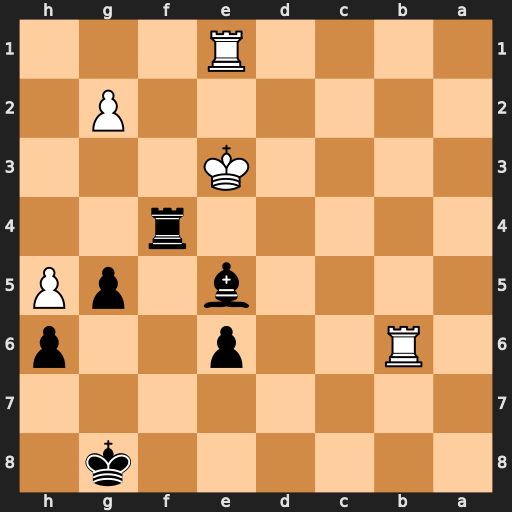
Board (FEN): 6k1/8/1R2p2p/4b1pP/5r2/4K3/6P1/4R3
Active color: b
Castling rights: -
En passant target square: -
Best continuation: Bd4+ Kd3 Bxb6